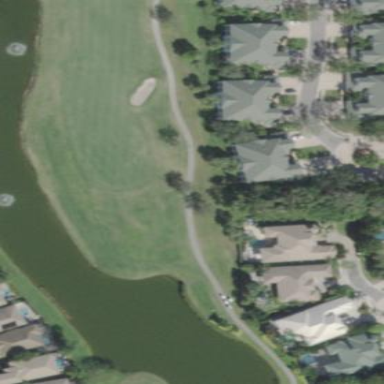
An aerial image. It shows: Water hazard on golf course. The hazard is natural water feature.